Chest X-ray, AP view. Patient: 72 years old, sex F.
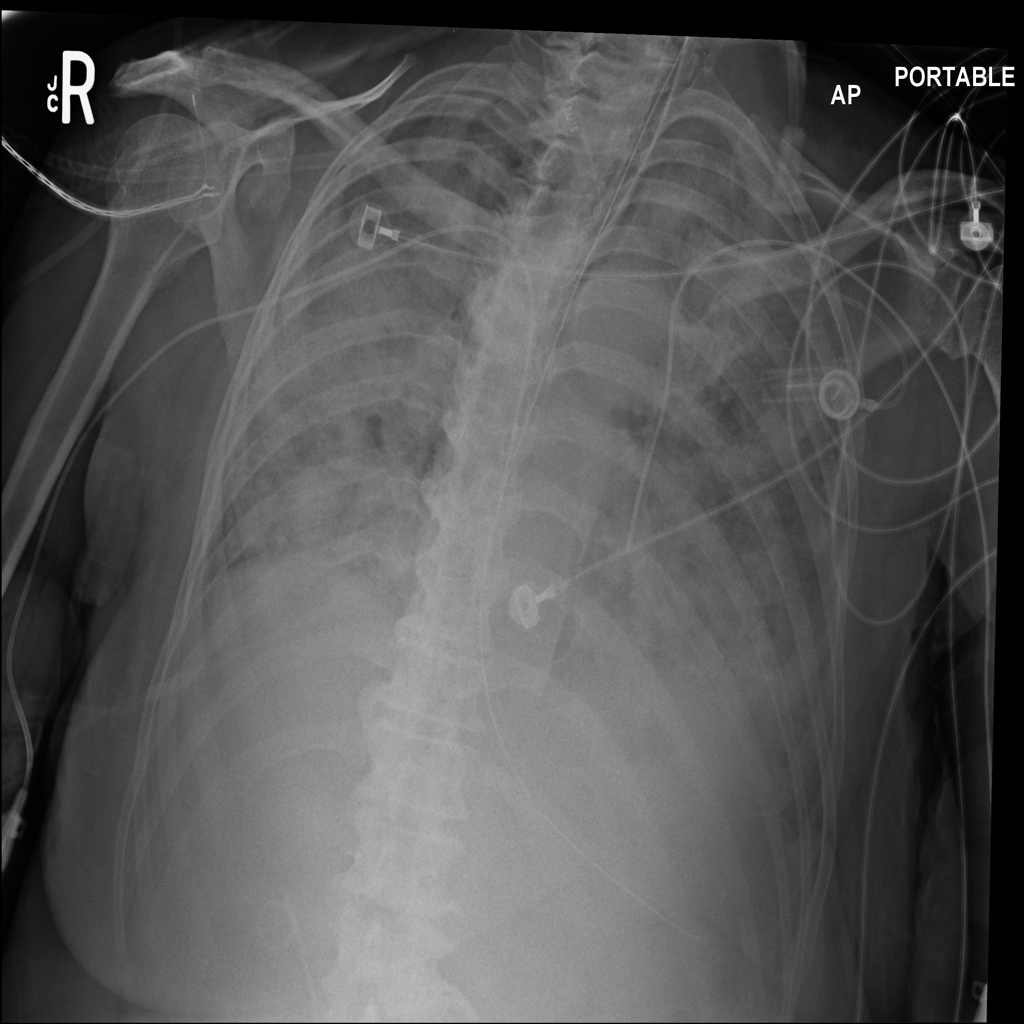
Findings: Consolidation